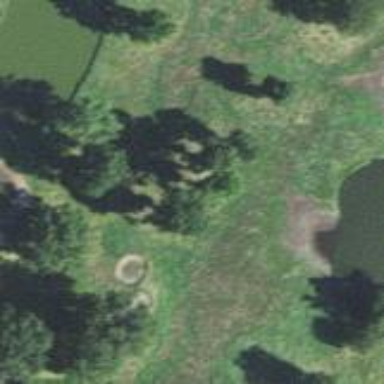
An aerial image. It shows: Well-maintained grassy area designated as golf fairway. It is part of golf sport facility.